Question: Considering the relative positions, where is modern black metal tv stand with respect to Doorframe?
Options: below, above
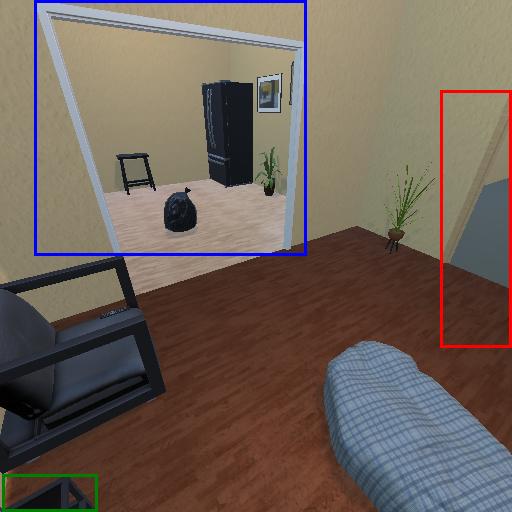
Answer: below